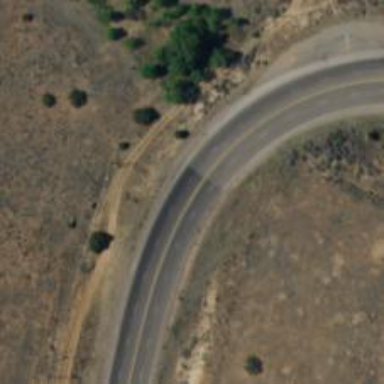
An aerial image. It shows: Tertiary road.